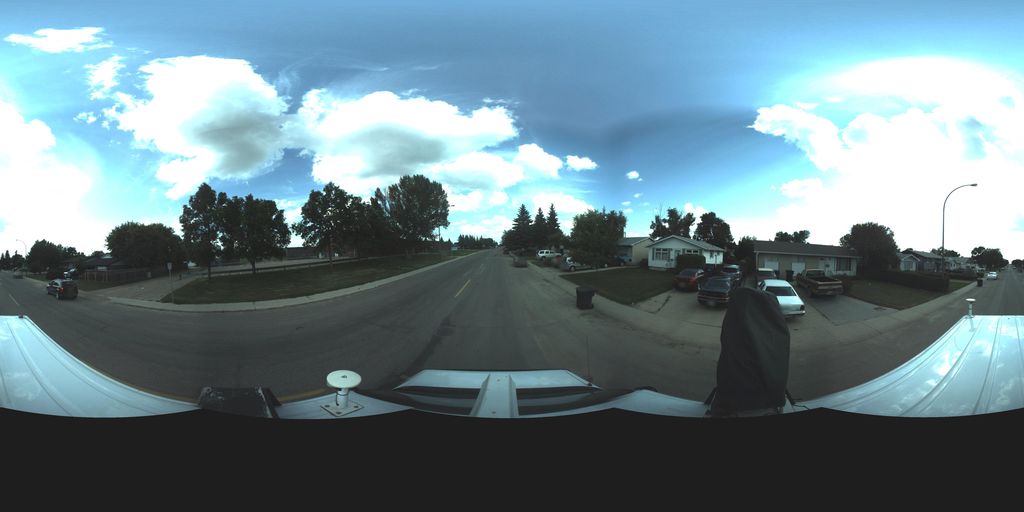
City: saskatoon